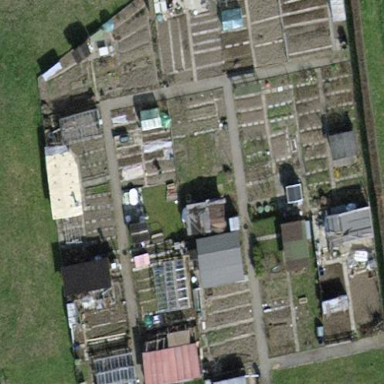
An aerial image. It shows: Allotments area.